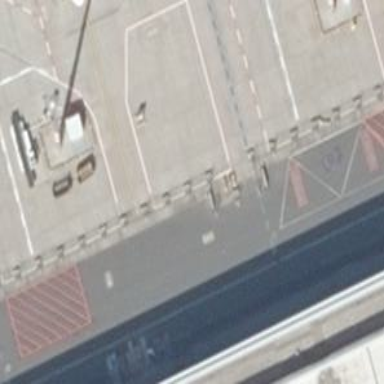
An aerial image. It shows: Parking position at the airport with concrete surface.